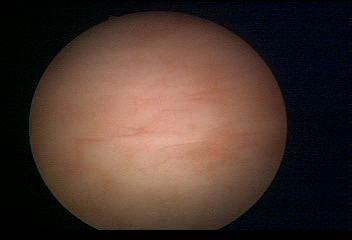
Modality: WLC
Class: Normal mucosa
Bladder cancer association: No